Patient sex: M
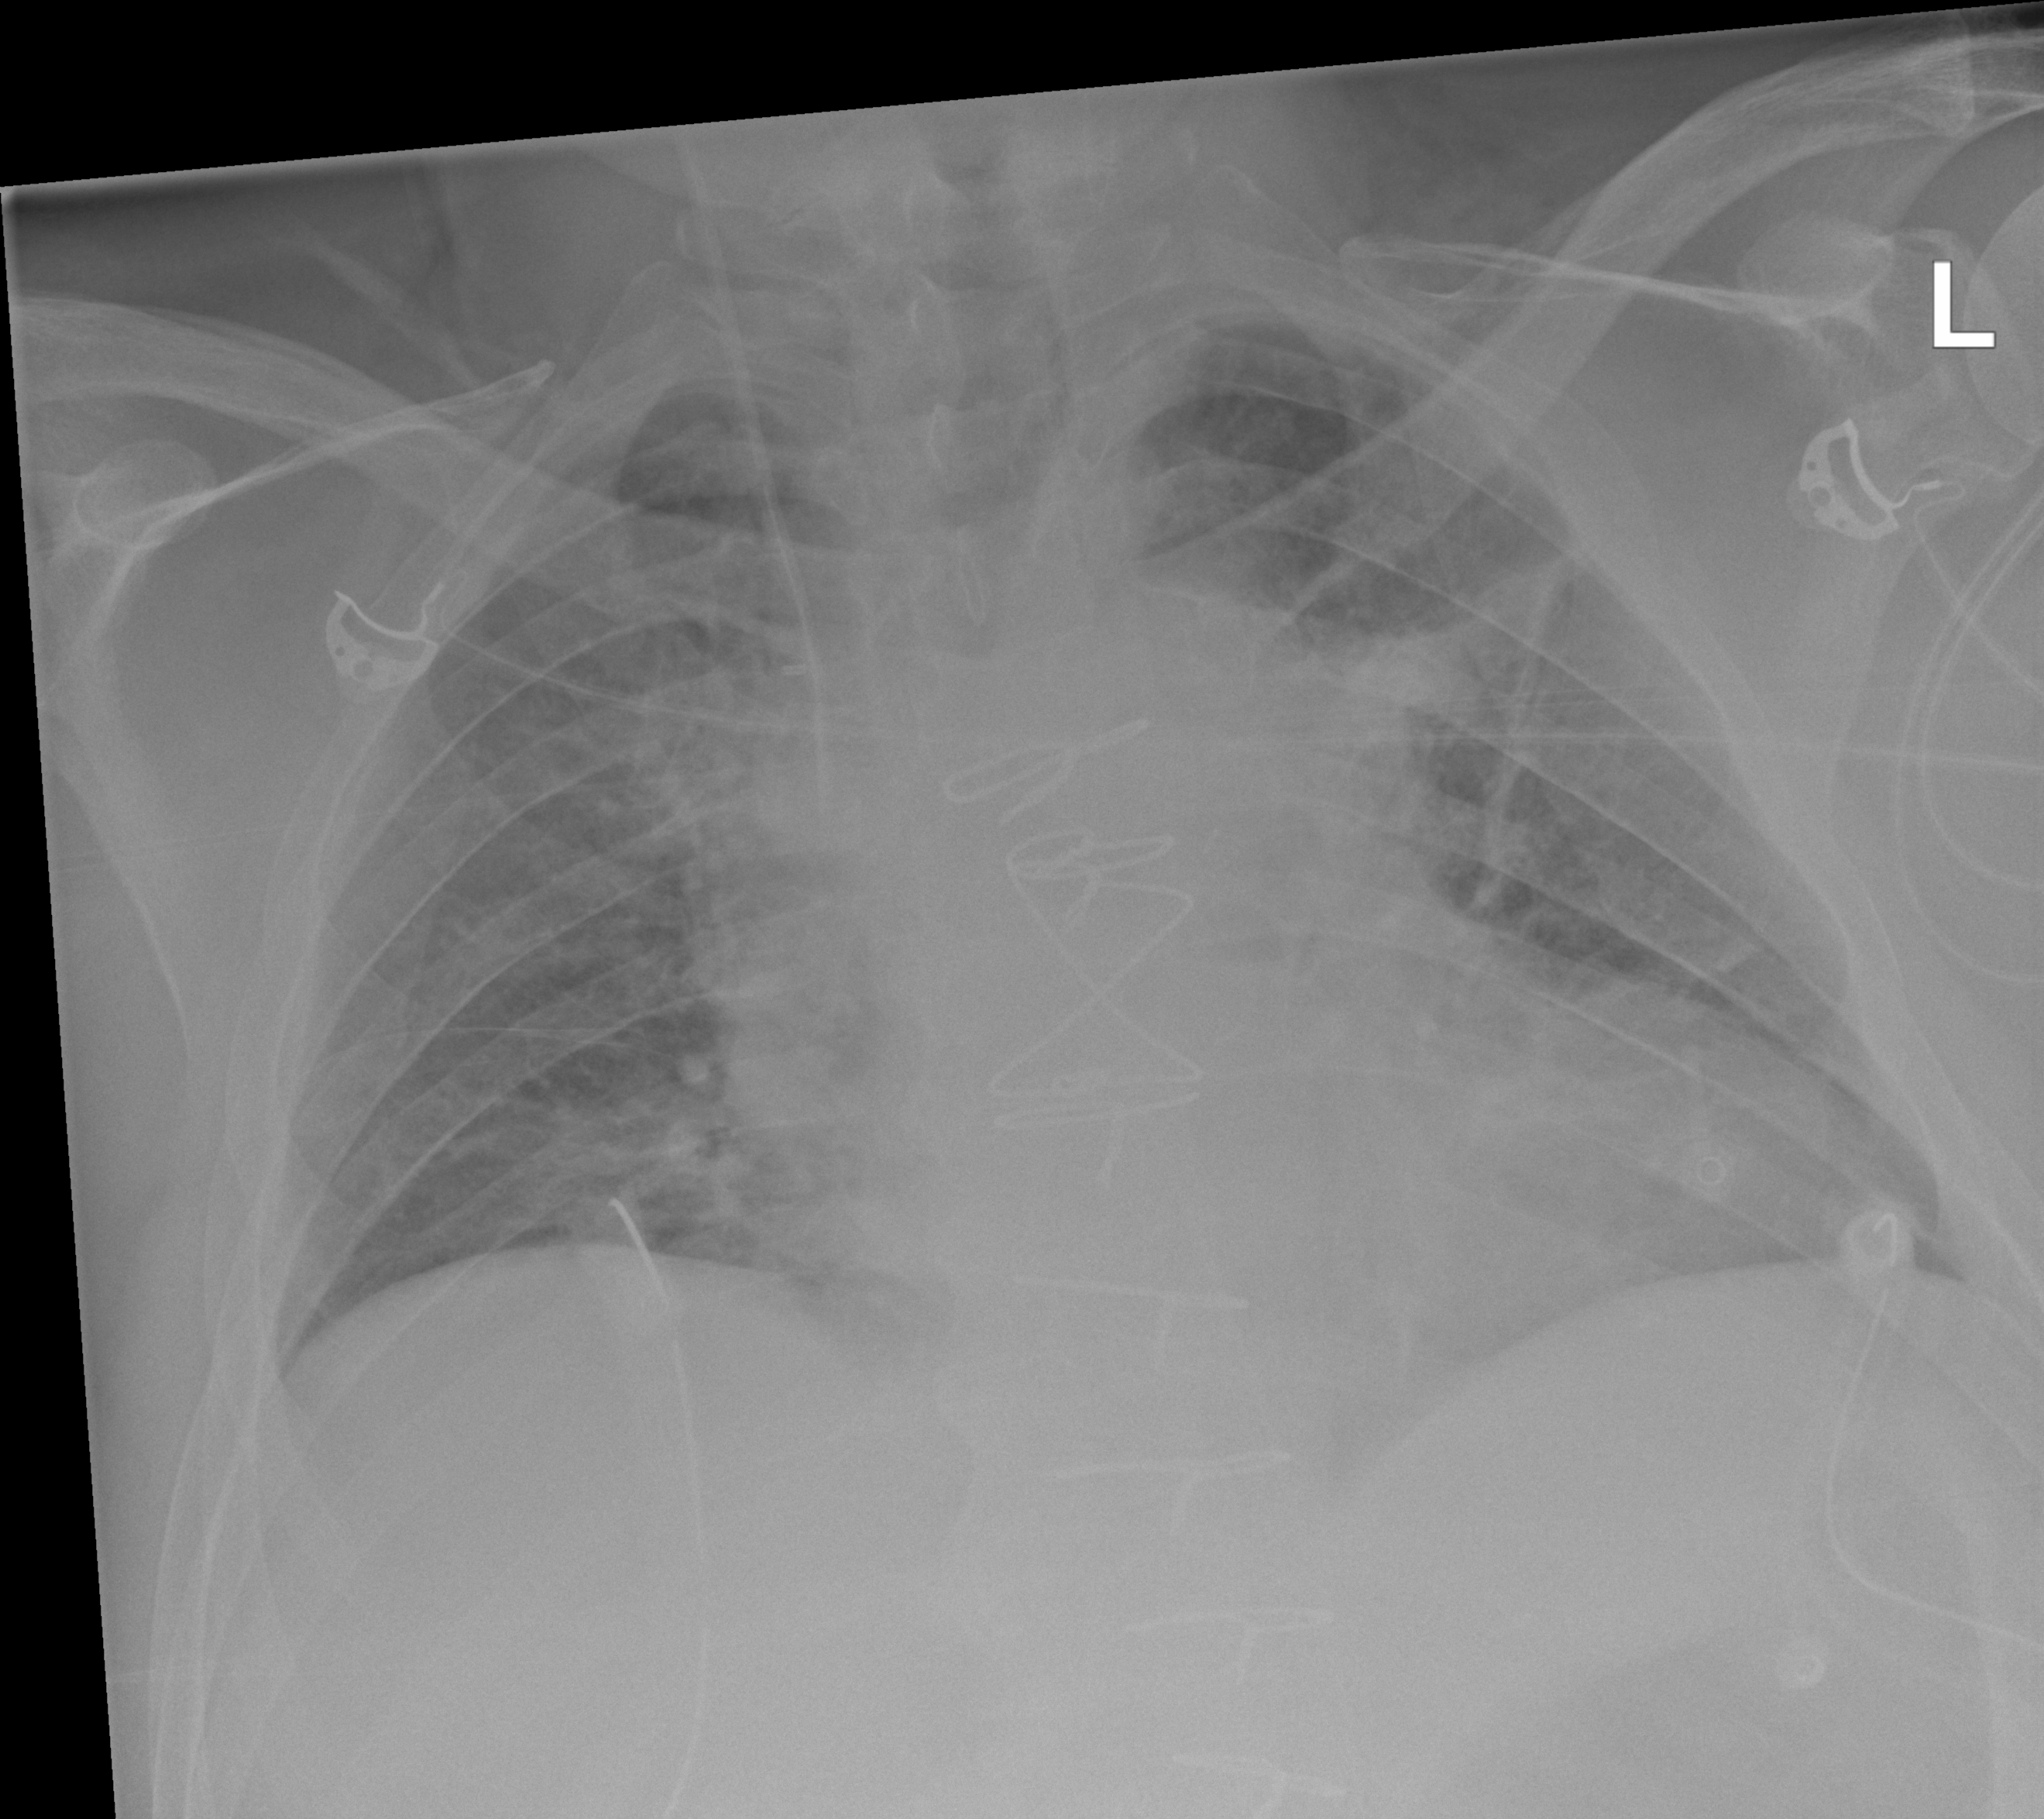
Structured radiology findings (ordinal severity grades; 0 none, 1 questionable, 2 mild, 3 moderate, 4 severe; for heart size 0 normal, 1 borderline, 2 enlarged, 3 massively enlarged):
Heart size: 2
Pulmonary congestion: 2
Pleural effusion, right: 0
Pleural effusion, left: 0
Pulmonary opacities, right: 0
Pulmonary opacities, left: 0
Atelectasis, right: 2
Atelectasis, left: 2